Question:
Column L containing boutique numbers and Column AB where the new inserted column containing the boutique codes will be.
As my title suggests, I am hoping to add a new column to a table containing IF ELSE values from a previous column (Column L, which contains the values A,B,C,D,E depending on the boutique). My code is below
'''
Sub BoutiqueCodes()
Dim tbl As ListObject
Dim cel As Range
Dim boutique As String[enter image description here][1]
Dim codes As Integer
boutique = Range("L, L").Value
'the boutique values come from Column L
Set tbl = ActiveSheet.ListObjects("Table_1")
With tbl
.ListColumns.Add.Name = "Code"
For Each cel In .ListColumns("Code").DataBodyRange.Cells
If boutique = "A" Then
codes = 506
ElseIf boutique = "B" Then
codes = 606
ElseIf boutique = "C" Then
codes = 706
ElseIf boutique = "D" Then
codes = 611
ElseIf boutique = "E" Then
codes = 612
Else
codes = 0
End If
cel.Value = codes
Next
End With
End Sub
'''
I am going wrong with the 'boutique = Range("L, L").Value' line. I am sure of that. What I want in the new column is the corresponding codes for the boutique. Previously, I did not have the 'boutique = Range("L, L").Value' line however all my code values were coming out as 0. Any help would be great. thanks
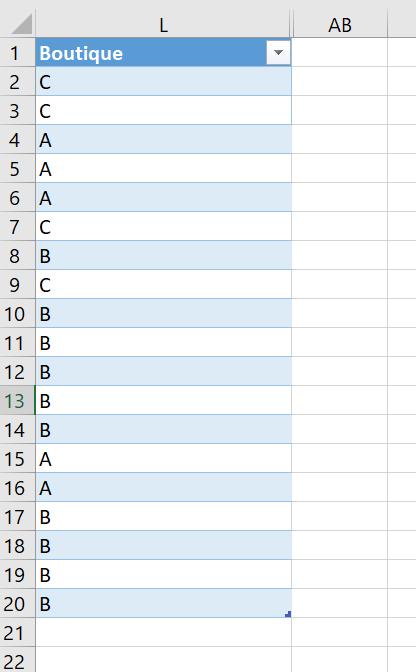
Answer: ## Add Column to Table With Calculation
'Offset'
'''
Option Explicit
Sub BoutiqueCodes()
Dim tbl As ListObject
Dim cel As Range
Dim boutique As String
Dim codes As Long
Dim ColumnOffset As Long
Set tbl = ActiveSheet.ListObjects("Table_1")
With tbl
.ListColumns.Add.Name = "Code"
ColumnOffset = .ListColumns("Boutique").Index _
- .ListColumns("Code").Index
For Each cel In .ListColumns("Code").DataBodyRange.Cells
boutique = cel.Offset(, ColumnOffset).Value
If boutique = "A" Then
codes = 506
ElseIf boutique = "B" Then
codes = 606
ElseIf boutique = "C" Then
codes = 706
ElseIf boutique = "D" Then
codes = 611
ElseIf boutique = "E" Then
codes = 612
Else
codes = 0
End If
cel.Value = codes
Next
End With
End Sub
'''